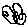
Label: flower